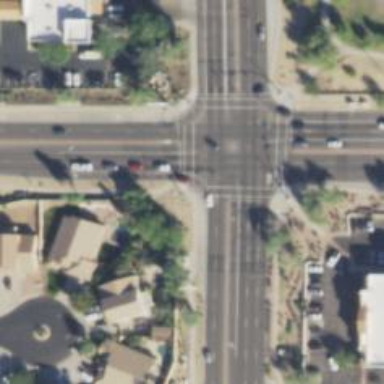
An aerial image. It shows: Crossing on the road.